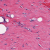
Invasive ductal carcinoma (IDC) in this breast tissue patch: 0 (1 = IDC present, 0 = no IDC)